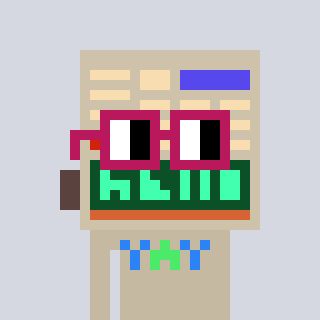
a pixel art character with square dark red glasses, a calculator-shaped head and a bege-colored body on a cool background